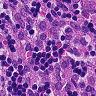
Metastatic tissue present: no